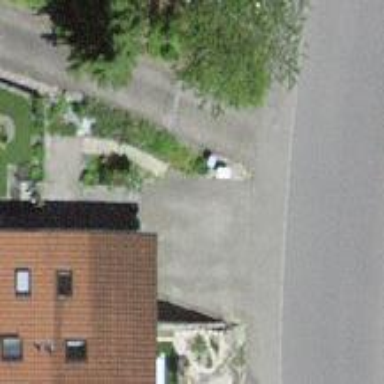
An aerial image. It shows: Post box is visible.